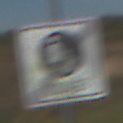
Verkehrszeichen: EndeFussgaengerzone
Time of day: MorningAfternoon
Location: Outdoor (Nature)
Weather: Clear
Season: Autumn
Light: Natural